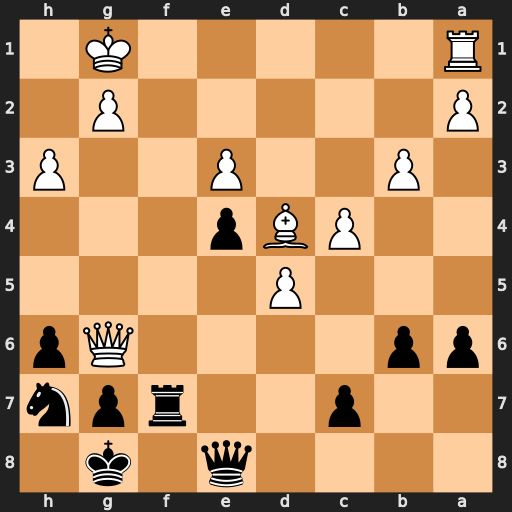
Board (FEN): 4q1k1/2p2rpn/pp4Qp/3P4/2PBp3/1P2P2P/P5P1/R5K1
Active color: b
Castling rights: -
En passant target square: -
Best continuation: Rf1+ Rxf1 Qxg6